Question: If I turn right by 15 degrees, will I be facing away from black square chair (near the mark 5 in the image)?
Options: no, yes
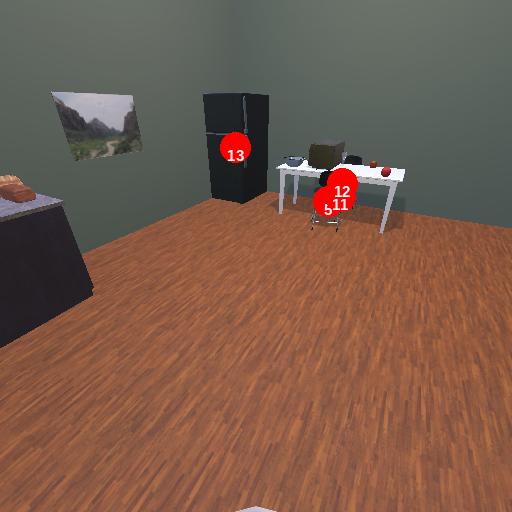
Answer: no